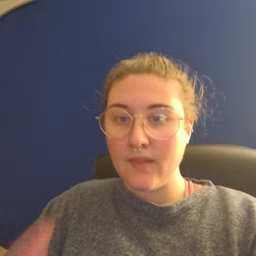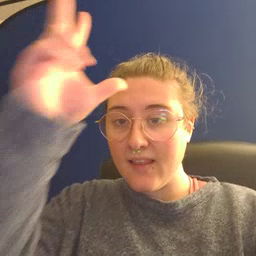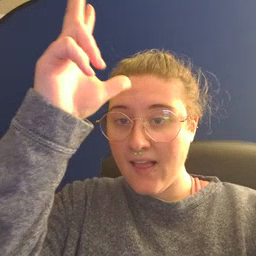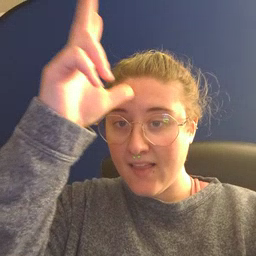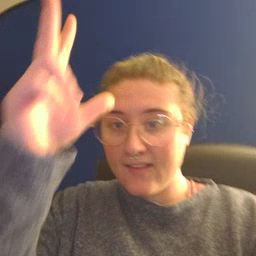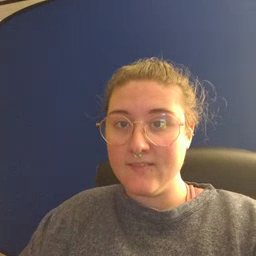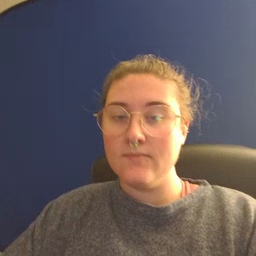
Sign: hen